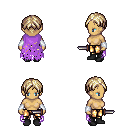
a pixel art fantasy rpg character, female body template, human, tanned skin, maroon tattered cape, gold greaves, white blonde parted hairstyle, white cloth bracers, black shoes, dagger, four views (front, back, left, right), 2x2 character sprite sheet, small pixel art, hard edges, no anti-aliasing